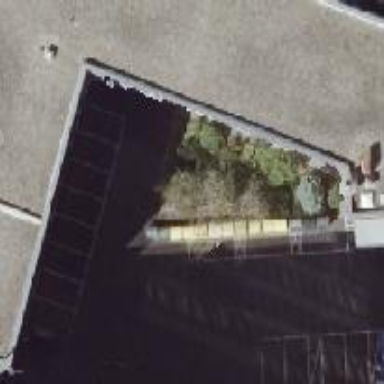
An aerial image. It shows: Office building with flat roof.